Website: bh-photo
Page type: customer-info-address
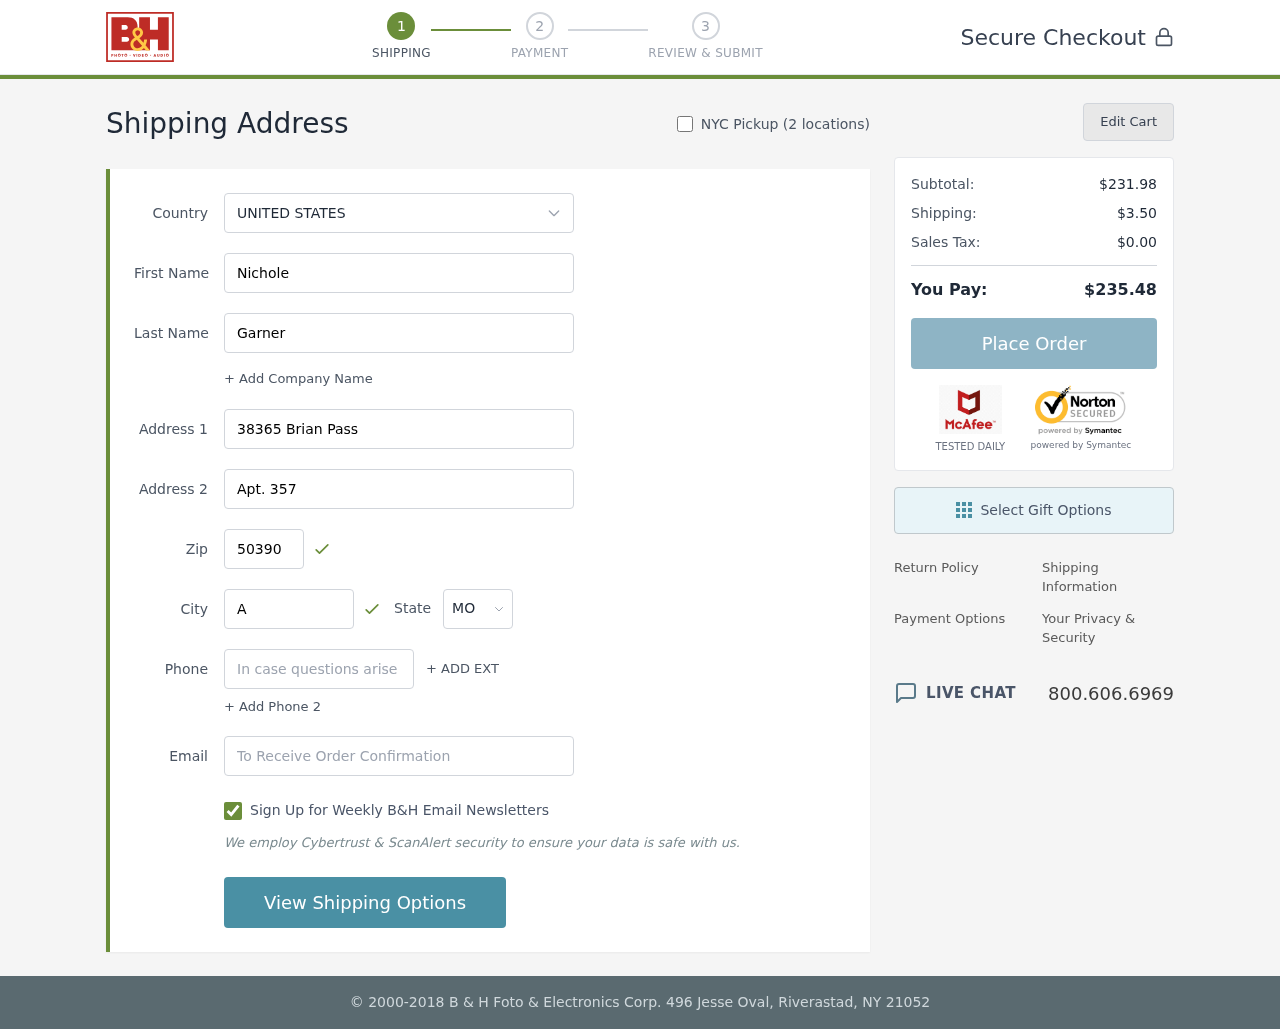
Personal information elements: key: PII_CITY
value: Annafurt
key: PII_COUNTRY
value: United States
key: PII_EMAIL
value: ngarner@yahoo.com
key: PII_FIRSTNAME
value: Nichole
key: PII_LASTNAME
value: Garner
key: PII_PHONE
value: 5359752826
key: PII_POSTCODE
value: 50390
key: PII_STATE_ABBR
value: MO
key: PII_STREET
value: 38365 Brian Pass
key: PII_STREET2
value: Apt. 357
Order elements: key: ORDER_SUBTOTAL
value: $231.98
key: ORDER_SHIPPING_COST
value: $3.50
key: ORDER_TAX
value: $0.00
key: ORDER_TOTAL
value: $235.48